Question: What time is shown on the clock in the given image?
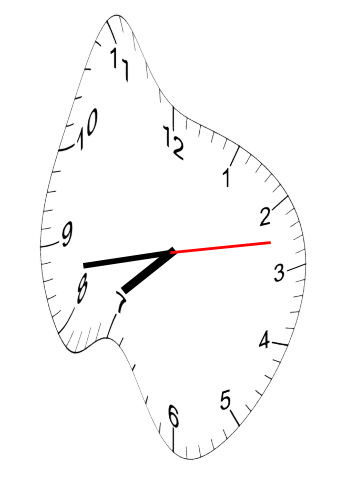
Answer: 07:43:13